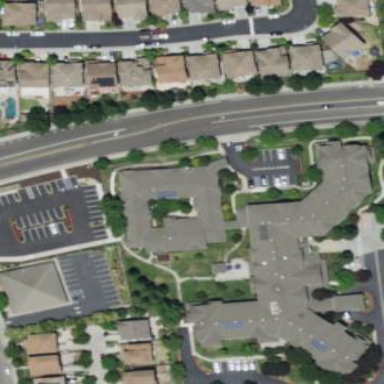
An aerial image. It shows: Building.